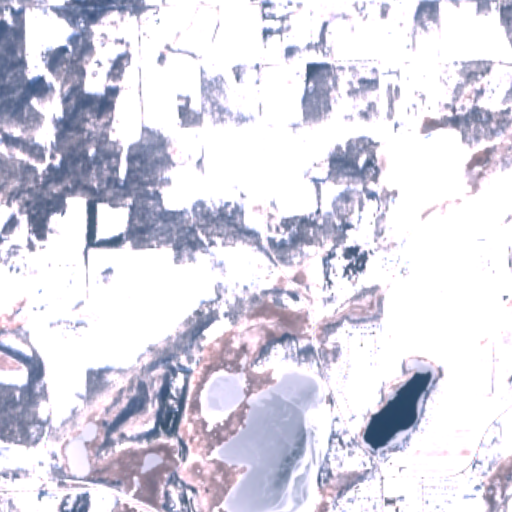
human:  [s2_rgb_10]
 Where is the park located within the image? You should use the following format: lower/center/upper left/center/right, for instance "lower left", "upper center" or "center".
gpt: The park is located in the lower right of the image.
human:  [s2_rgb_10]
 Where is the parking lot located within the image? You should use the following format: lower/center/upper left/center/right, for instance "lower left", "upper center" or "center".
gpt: The parking lot is located in the lower right of the image.
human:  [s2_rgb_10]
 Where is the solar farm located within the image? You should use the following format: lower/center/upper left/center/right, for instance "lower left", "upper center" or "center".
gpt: The solar farm is located in the lower left of the image.
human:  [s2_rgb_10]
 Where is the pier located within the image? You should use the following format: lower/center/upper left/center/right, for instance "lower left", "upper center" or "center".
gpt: The pier is located in the lower right of the image.
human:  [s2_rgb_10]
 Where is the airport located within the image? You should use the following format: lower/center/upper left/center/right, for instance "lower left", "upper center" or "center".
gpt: There is no airport in the image.